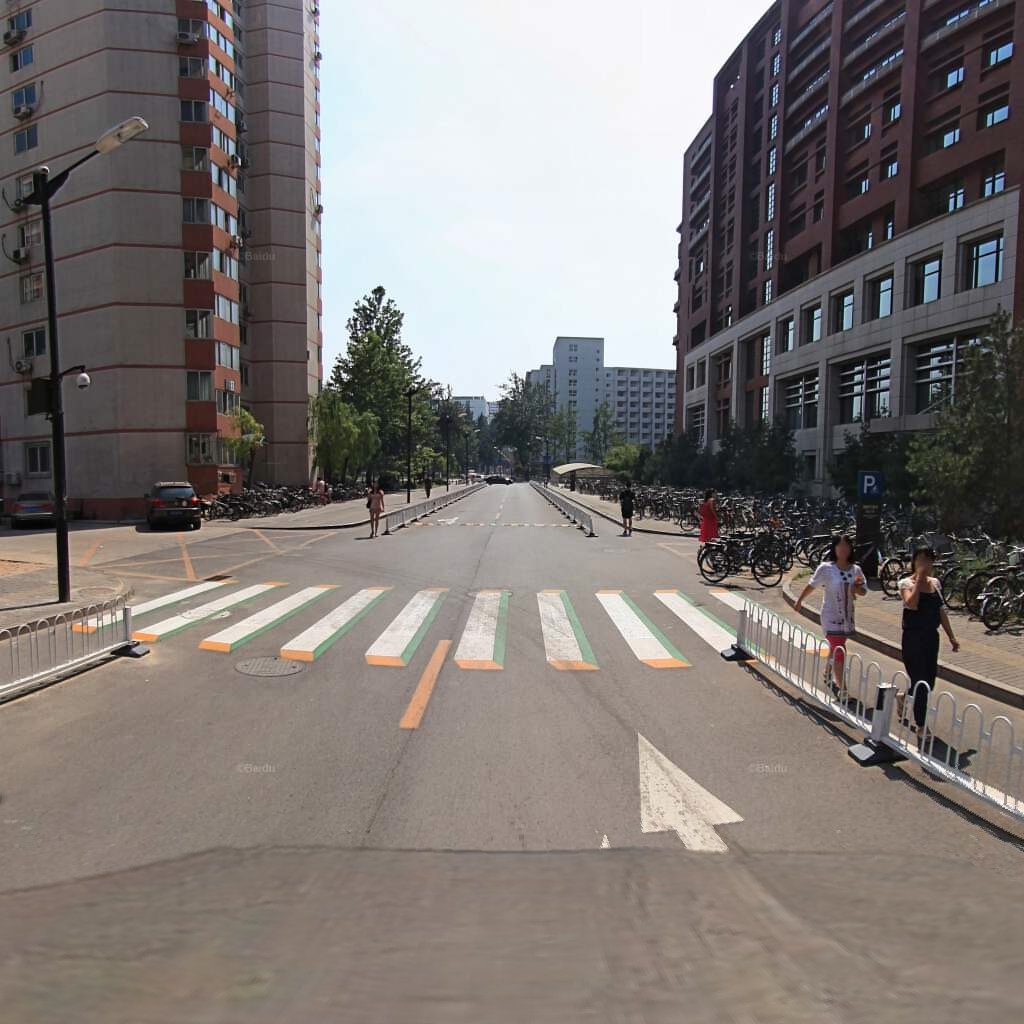
Region: Haidian
Road damage annotations: longitudinal crack, manhole cover, manhole cover, manhole cover